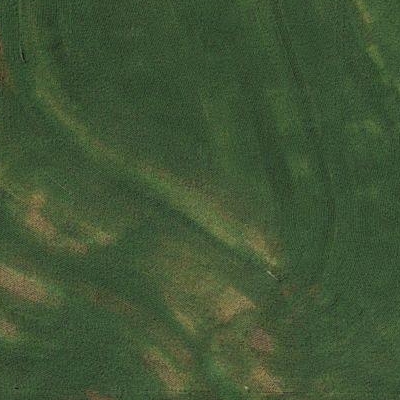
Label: Field